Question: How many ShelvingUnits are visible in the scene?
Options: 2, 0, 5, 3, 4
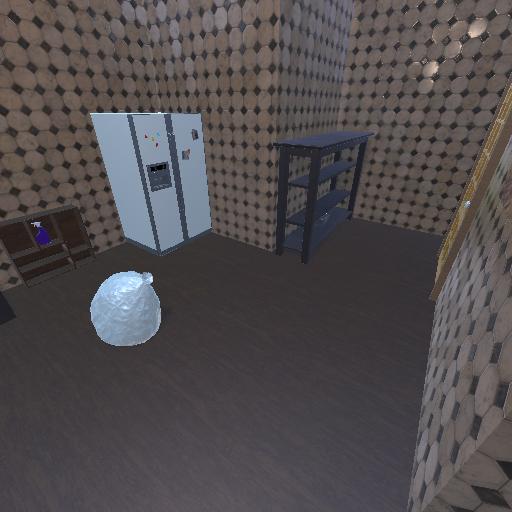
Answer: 2